Aerial crown-view tile of a tropical tree (Barro Colorado Island, Panama), acquired 20250414:
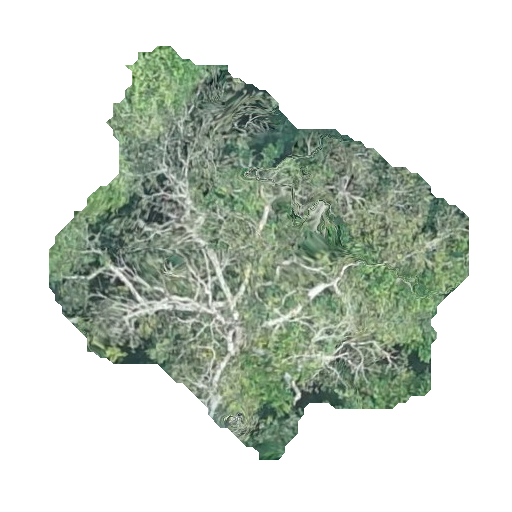
Species: Trattinnickia aspera
GBIF accepted scientific name: Trattinnickia aspera
Crown area: 155.618 m²